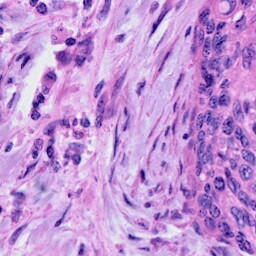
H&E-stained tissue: Cervix